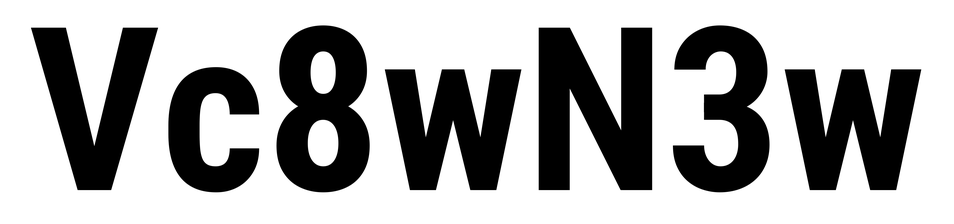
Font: Roboto_Condensed_Bold